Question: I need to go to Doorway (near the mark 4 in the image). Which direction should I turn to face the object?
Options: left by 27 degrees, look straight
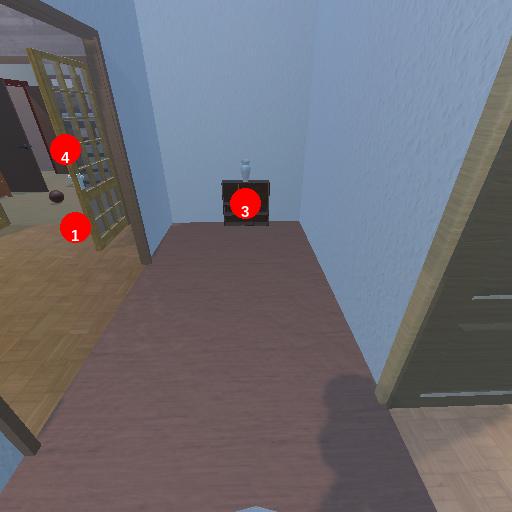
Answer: left by 27 degrees